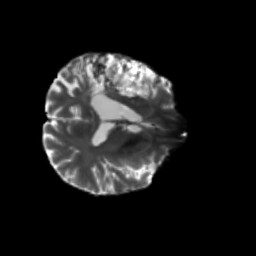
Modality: T2w
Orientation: axial
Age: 54
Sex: male
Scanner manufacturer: siemens
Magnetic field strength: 3 T
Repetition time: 5.25 s
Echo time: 0.08 s